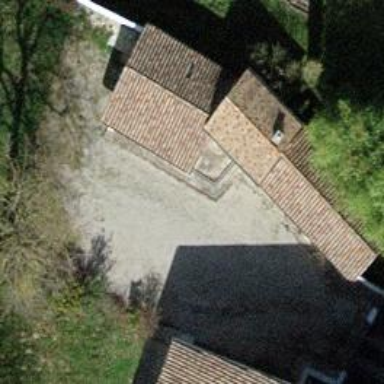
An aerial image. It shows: Driveway.